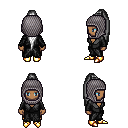
a pixel art fantasy rpg character, female body template, human, dark skin, gray robe, gold greaves, white extra-long topknot hairstyle, chain hood, gold boots, four views (front, back, left, right), 2x2 character sprite sheet, small pixel art, hard edges, no anti-aliasing